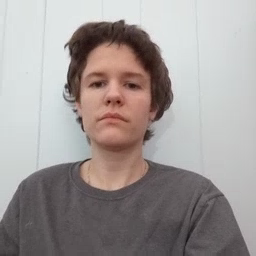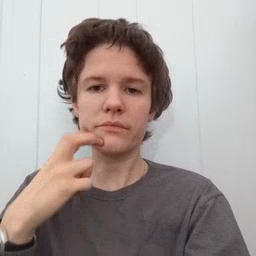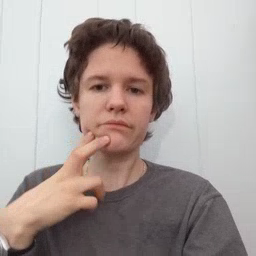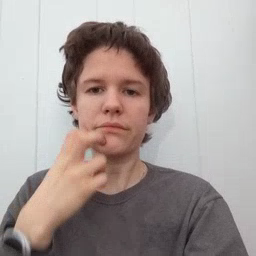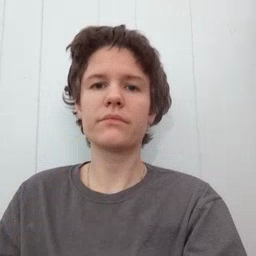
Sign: gum